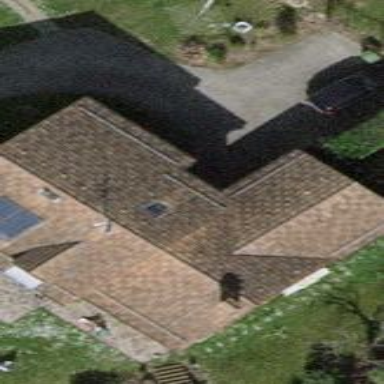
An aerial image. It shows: View of roof of building.